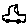
Label: car